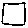
Label: square